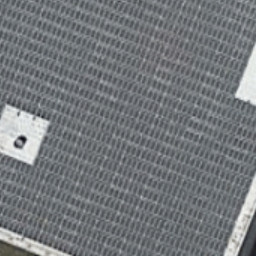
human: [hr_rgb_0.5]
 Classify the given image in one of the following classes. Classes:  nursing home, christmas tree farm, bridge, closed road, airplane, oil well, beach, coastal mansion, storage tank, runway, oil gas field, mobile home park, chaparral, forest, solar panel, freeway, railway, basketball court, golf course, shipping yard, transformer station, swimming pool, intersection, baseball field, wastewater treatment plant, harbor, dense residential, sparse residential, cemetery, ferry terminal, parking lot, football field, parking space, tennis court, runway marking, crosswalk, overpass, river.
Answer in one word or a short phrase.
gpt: solar panel